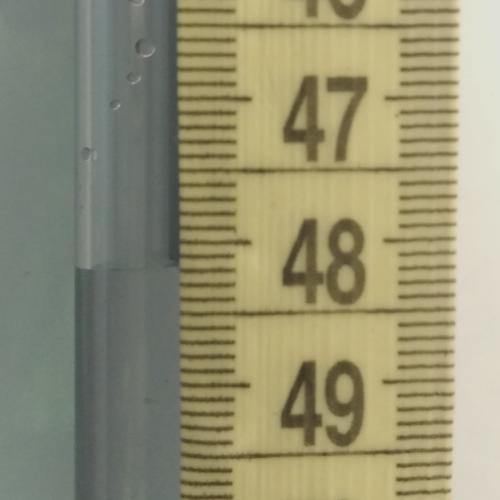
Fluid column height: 48.2 cm